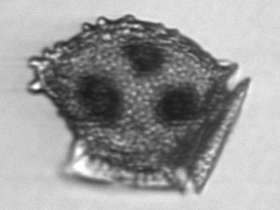
Label: Dinophysis_norvegica